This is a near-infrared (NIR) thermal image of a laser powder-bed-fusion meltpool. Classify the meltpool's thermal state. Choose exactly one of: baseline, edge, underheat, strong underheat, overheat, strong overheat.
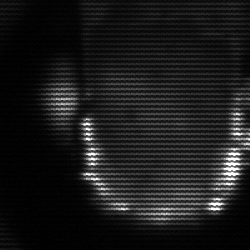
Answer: baseline